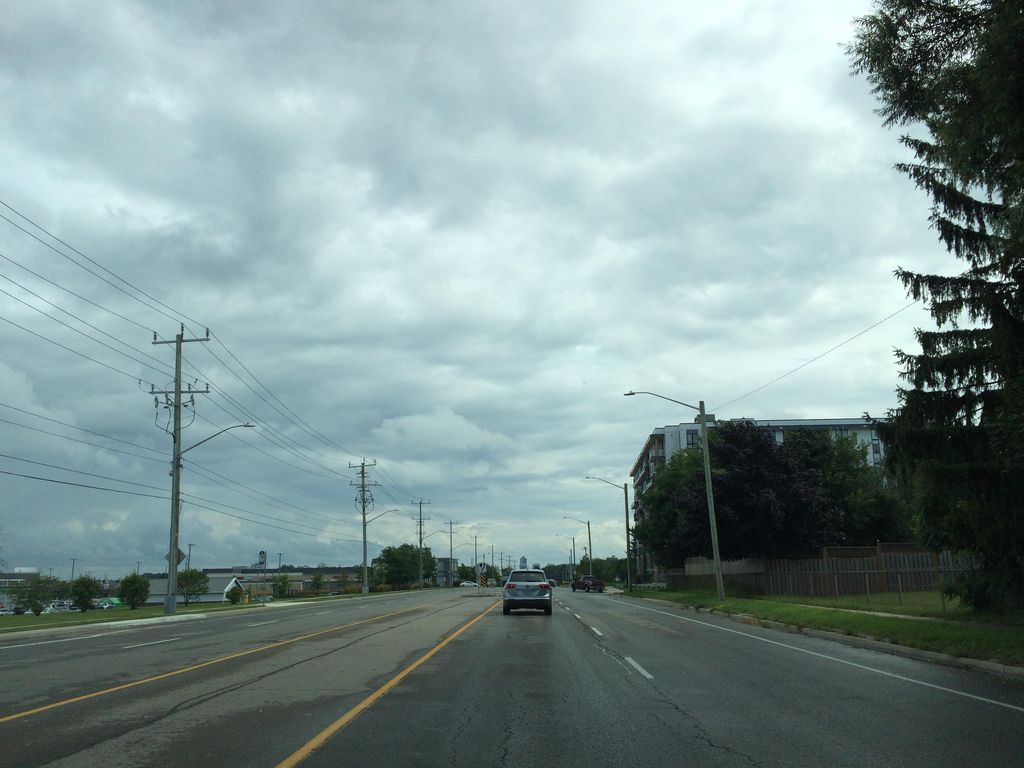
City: kitchener-waterloo